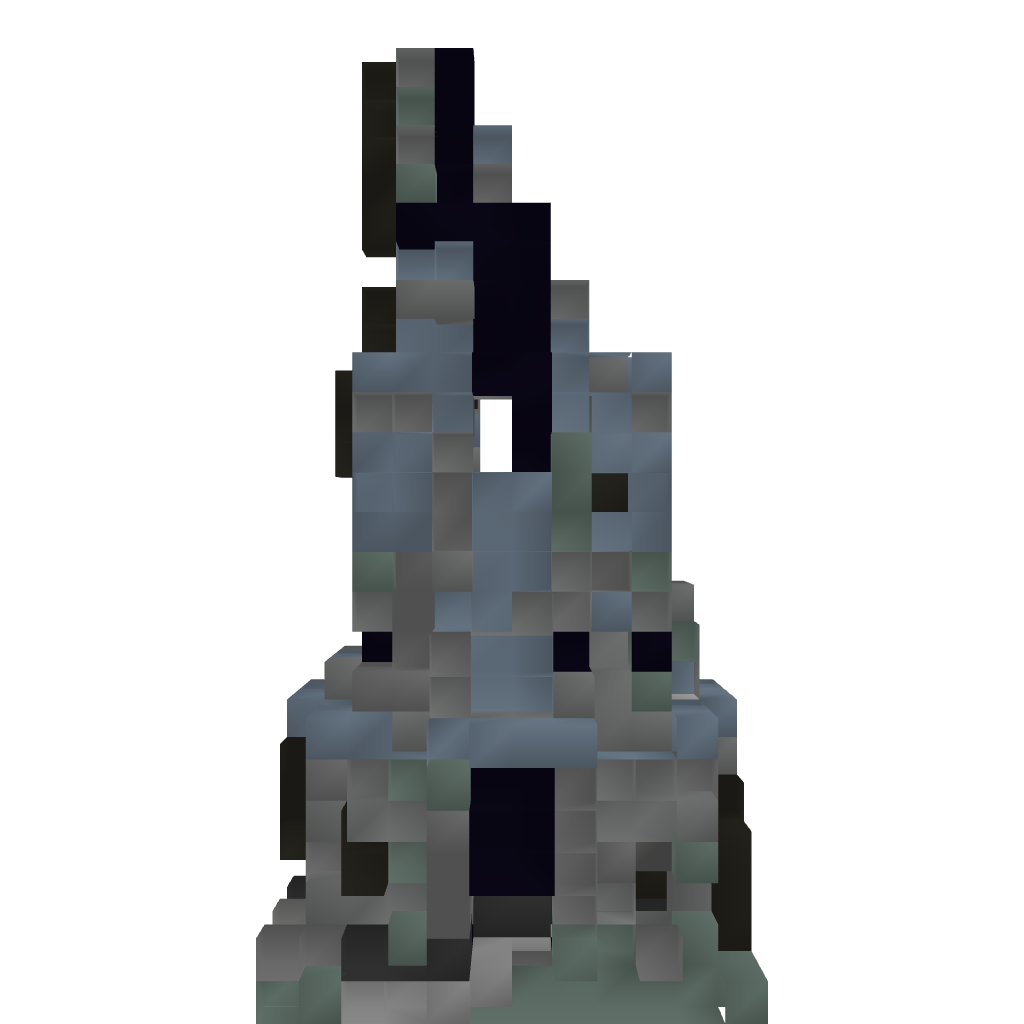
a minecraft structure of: Ornated Stone Tower Ruins